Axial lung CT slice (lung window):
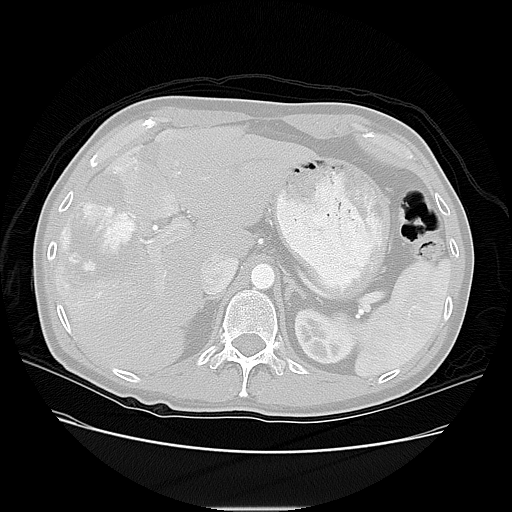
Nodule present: no